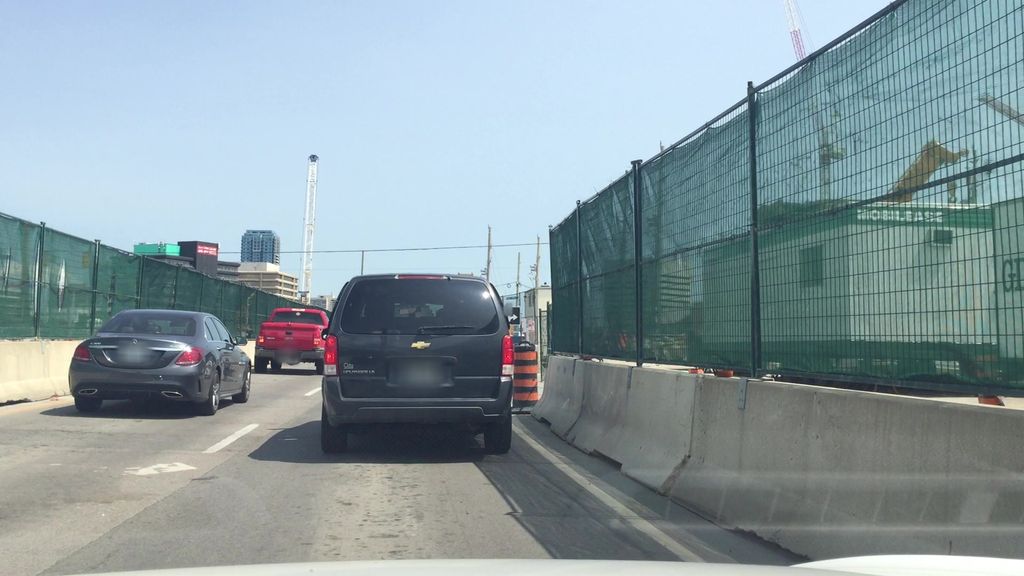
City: toronto